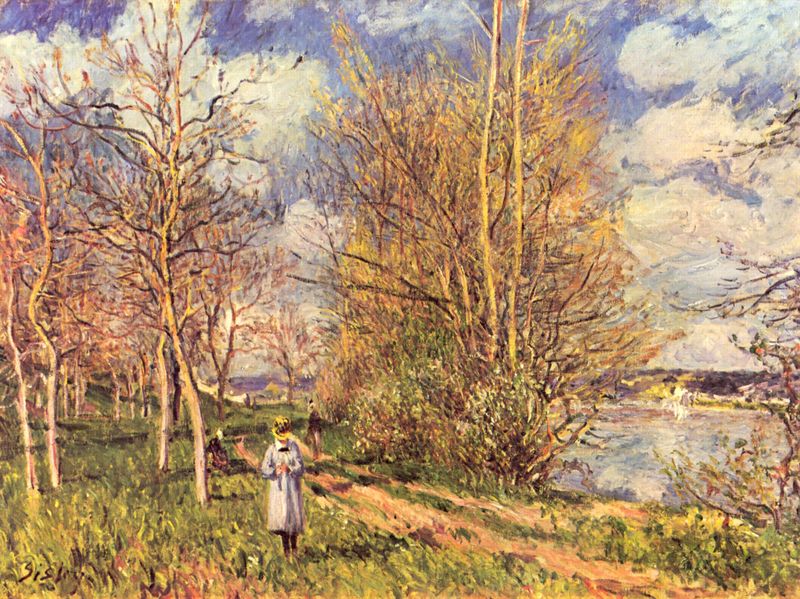
Titel: Die kleinen Wiesen im Frühling, By
Künstler: Alfred Sisley
Standort: London
Institution: Tate Gallery
Schlagwörter: baum, blau, dunkel, gemälde, hand, himmel, mann, meer, schatten, wasser, weiß, wolken, baumstämme, bäume, fluss, gelb, grün, impressionismus, landschaft, menschen, mädchen, see, sitzen, stadt, teich, ufer, äste, abend, braun, bunt, frankreich, frau, hell, hut, kleid, licht, männer, strasse, gras, hund, rasen, weg, wiese, wolke, malerei, mensch, stehen, hände, signatur, öl, ast, bach, baumstamm, birken, horizont, hügel, natur, pappel, spiegelung, stamm, büsche, gehen, gewässer, pfad, sonne, sträucher, figur, mantel, kind, personen, person, weiher, hellblau, schürze, schiff, segel, sommer, pointilismus, furchen, sonnenlicht, allee, farbe, tag, kahl, herbst, winter, signiert, spazieren, fußgänger, van gogh, bank, promenade, luft, staffage, stämme, blue, oil, green, manet, woman, impressionistisch, monet, frühling, weiden, spaziergang, wandern, tümpel, cézanne, cloud, clouds, sky, girl, lake, nature, hain, sisley, spaziergänger, autumn, river, road, impressionism, gemölde, frün, glass, fall, flußlandschaft, wind, wanderweg, pasture, walk, frau mit hut, lanscape, kahle bäume, sandweg, schattenw, trail, alfred, frühlich, wieso, ffrau, straß, woods, kumuluswolken, pisarro, personene, himmel#wolken, wolhen, impresionism, threes, impresionist, shadoow